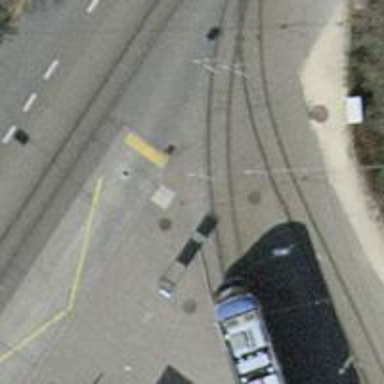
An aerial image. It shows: Tram crossing on the railway.